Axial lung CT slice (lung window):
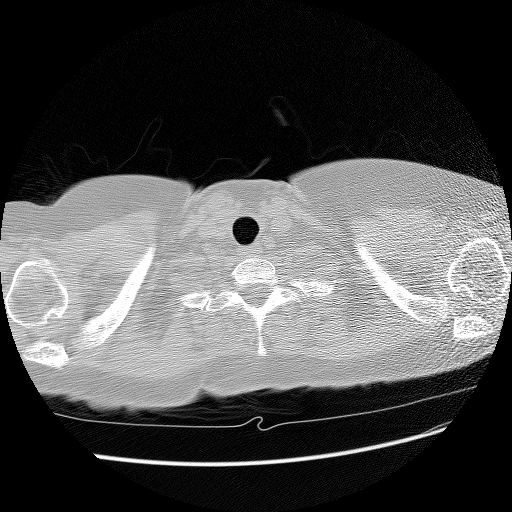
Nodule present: no